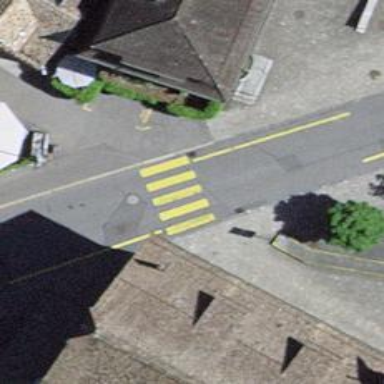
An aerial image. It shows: Uncontrolled zebra crossing with notable zebra markings.